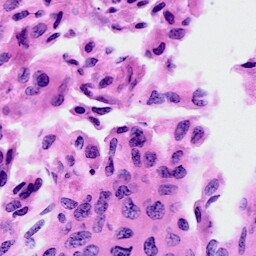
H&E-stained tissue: Cervix